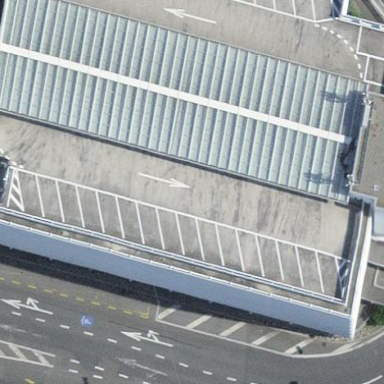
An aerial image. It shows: Multi-storey parking building with light gray exterior.